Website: ulta-beauty
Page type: billing-address
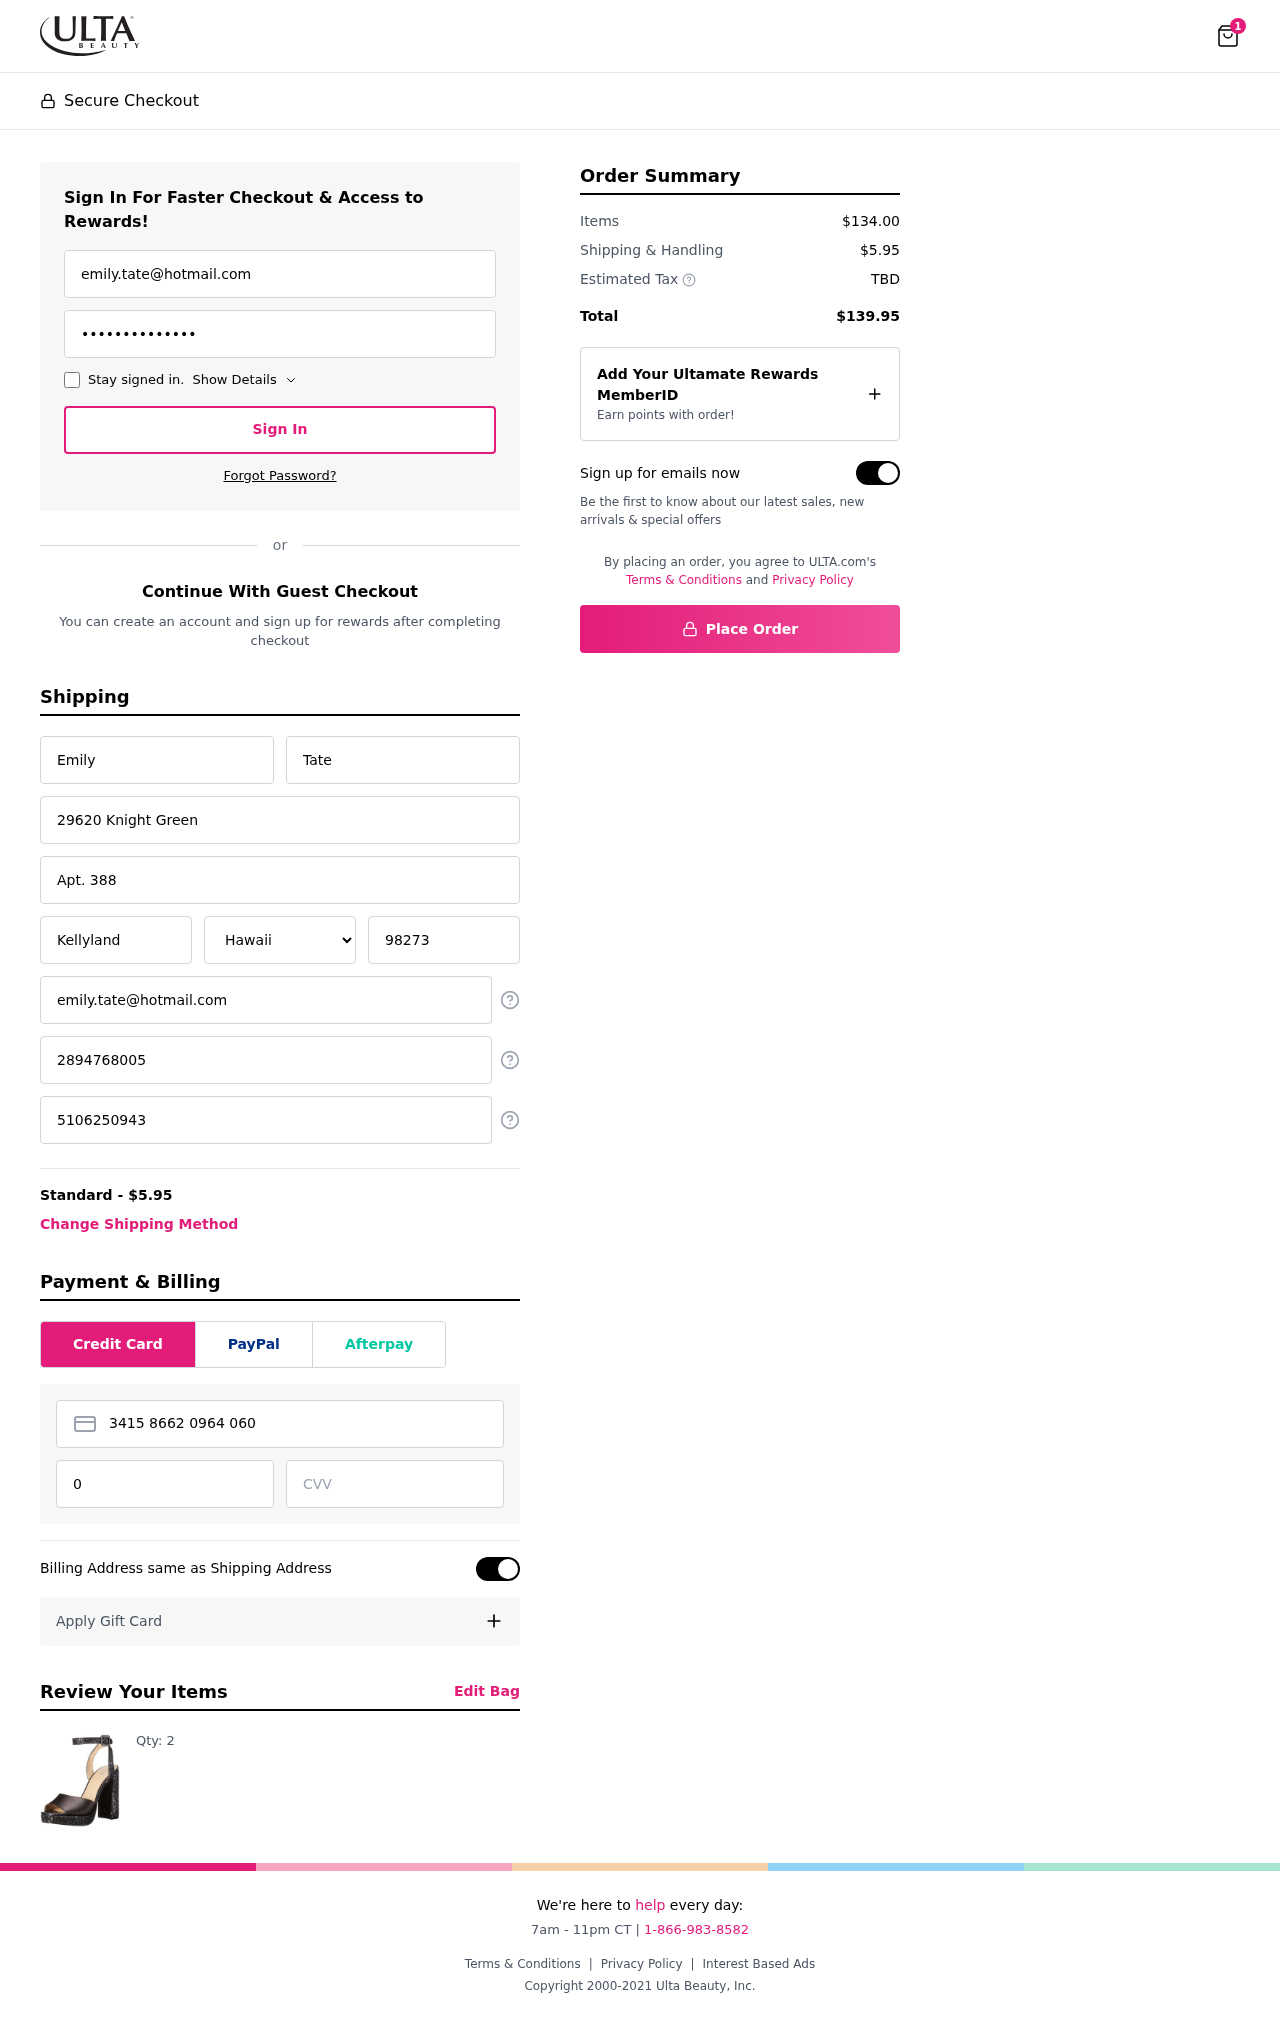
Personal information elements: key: PII_STATE
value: Hawaii
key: PII_EMAIL
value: emily.tate@hotmail.com
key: PII_FIRSTNAME
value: Emily
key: PII_LASTNAME
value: Tate
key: PII_STREET
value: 29620 Knight Green
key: PII_STREET2
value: Apt. 388
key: PII_CITY
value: Kellyland
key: PII_POSTCODE
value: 98273
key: PII_PHONE
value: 2894768005
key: PII_ALT_PHONE
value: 5106250943
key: PII_CARD_NUMBER
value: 3415 8662 0964 060
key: PII_CARD_EXPIRY
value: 06/30
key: PII_CARD_CVV
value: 8459
Product elements: key: PRODUCT1_QUANTITY
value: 2
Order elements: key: ORDER_NUM_ITEMS
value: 1
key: ORDER_SHIPPING_COST
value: $5.95
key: ORDER_SUBTOTAL
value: $134.00
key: ORDER_TOTAL
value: $139.95